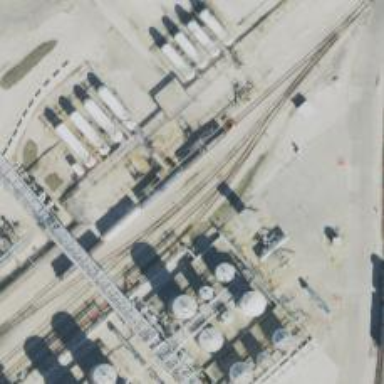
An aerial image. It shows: Railway yard used for servicing trains.